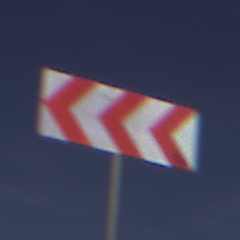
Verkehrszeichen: RichtungstafelnInKurvenGrossRechts
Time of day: Midday
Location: Outdoor (Nature)
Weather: Clear
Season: NotSpecified
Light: Natural